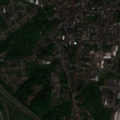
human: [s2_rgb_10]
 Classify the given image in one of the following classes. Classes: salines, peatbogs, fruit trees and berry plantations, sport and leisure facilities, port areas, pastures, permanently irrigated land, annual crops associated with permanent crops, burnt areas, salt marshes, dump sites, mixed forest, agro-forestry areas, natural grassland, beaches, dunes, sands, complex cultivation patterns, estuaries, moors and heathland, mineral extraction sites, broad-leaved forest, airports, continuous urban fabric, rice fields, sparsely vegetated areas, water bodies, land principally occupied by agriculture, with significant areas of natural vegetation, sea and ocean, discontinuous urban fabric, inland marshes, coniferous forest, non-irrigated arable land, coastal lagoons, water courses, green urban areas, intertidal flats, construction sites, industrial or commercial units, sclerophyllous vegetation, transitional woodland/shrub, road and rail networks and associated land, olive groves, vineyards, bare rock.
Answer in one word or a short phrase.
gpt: discontinuous urban fabric, industrial or commercial units, construction sites, complex cultivation patterns